Question: I was just trying highstock sample chart with its sample data in the picture. i downloaded it with highstock library, it's in the basic-line folder under examples. I wanted to style its buttons and etc. Buttons are being partially displayed on each other.

I wanted to fix it by inputBoxWidth which i found here: <URL>
It only made it worst by ruining upper right positioned input boxes. I want buttons to be as wide as i want and no problem with them. How can i achieve this?
*ps: I also wonder how to remove/edit elemnts that i circled in red. The link at bottom right side of the graph and button at above the "To: " input box. Because i cannot find them in my html file.
: i deleted link at bottom right side
: i also deleted exporting button
And here is my file:
'''
<!DOCTYPE HTML>
<html>
<head>
<meta http-equiv="Content-Type" content="text/html; charset=utf-8">
<title>Highstock Example</title>
<script type="text/javascript" src="http://ajax.googleapis.com/ajax/libs/jquery/1.8.2/jquery.min.js"></script>
<script type="text/javascript">
$(function() {
$.getJSON('http://www.highcharts.com/samples/data/jsonp.php?filename=aapl-c.json&callback=?', function(data) {
// Create the chart
$('#container').highcharts('StockChart', {
rangeSelector : {
buttonTheme: { // styles for the buttons
fill: 'none',
stroke: 'none',
'stroke-width': 15,
style: {
color: '#039',
fontWeight: 'bold'
},
states: {
hover: {
},
select: {
fill: '#039',
style: {
color: 'white'
}
}
}
},
selected : 1,
buttons: [
{
// quarter button
type: 'month',
count: 3,
text: 'Q'},
// year button
{
type: 'year',
count: 1,
text: 'Y'},
// ytd button
{
type: 'ytd',
text: 'YTD'},
// all button
{
type: 'all',
text: 'ALL'}]
},
title : {
text : 'AAPL Stock Price'
},
series : [{
name : 'AAPL',
data : data,
tooltip: {
valueDecimals: 2
}
}]
});
});
});
</script>
</head>
<body>
<script src="/Users/ihtechnology/Desktop/IH57/highstock.js"></script>
<script src="/Users/ihtechnology/Desktop/IH57/modules/exporting.js"></script>
<div id="container" style="height: 500px; min-width: 500px"></div>
</body>
</html>
'''
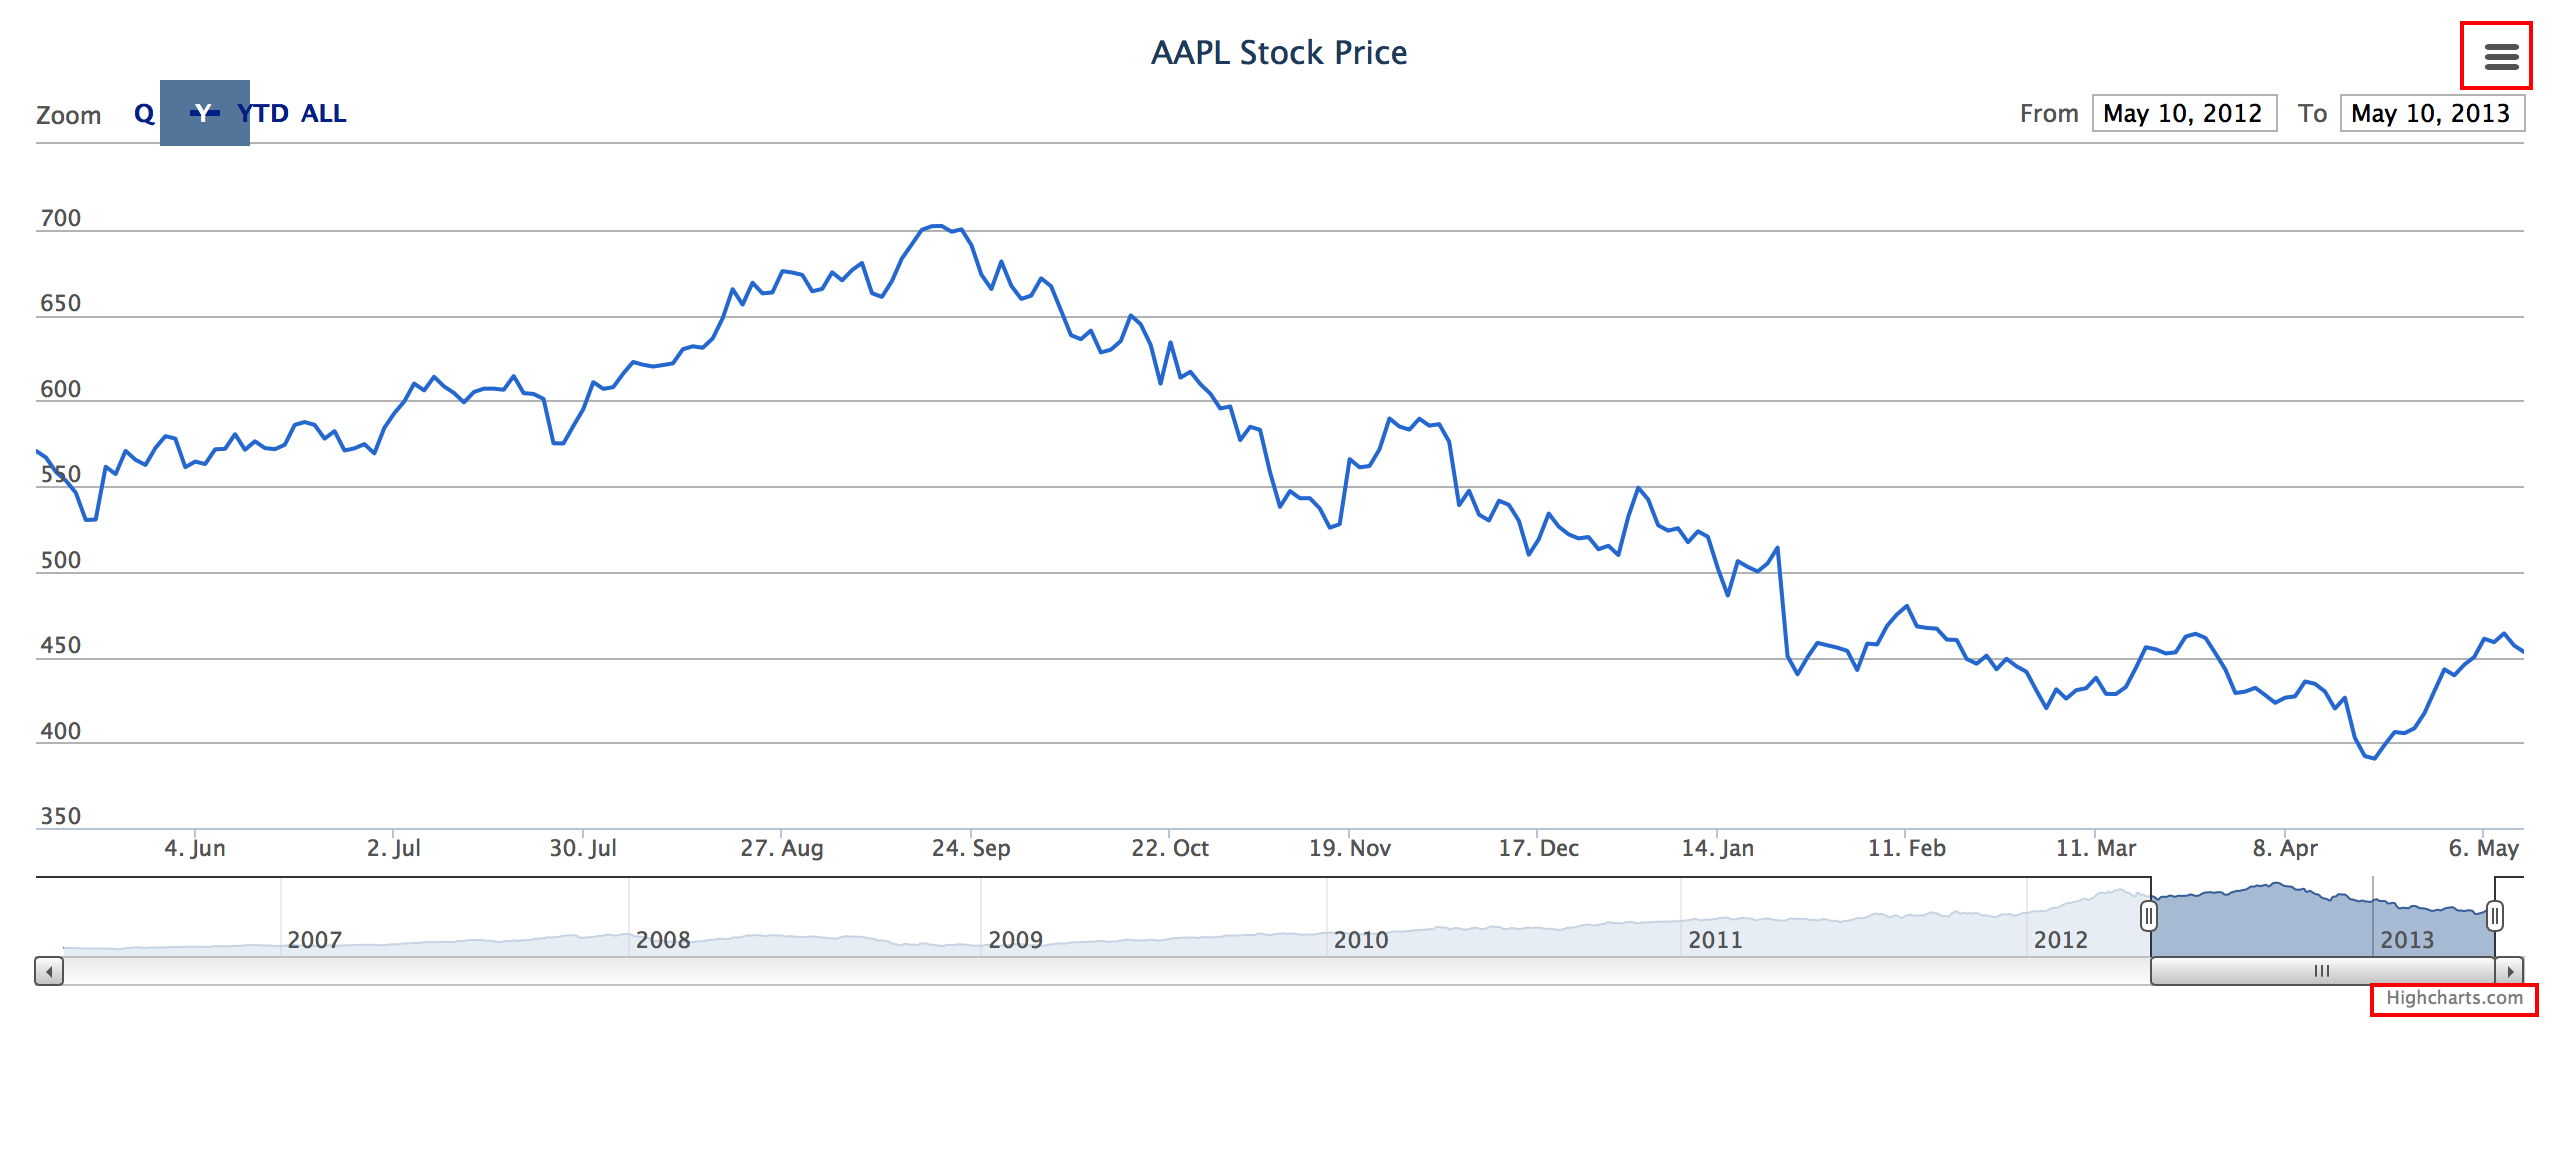
Answer: You can use <URL> and set width in that way:
'''
buttonTheme: { // styles for the buttons
fill: 'none',
stroke: 'none',
'stroke-width': 0,
r: 8,
width:40,
style: {
color: '#039',
fontWeight: 'bold'
},
states: {
hover: {
},
select: {
fill: '#039',
style: {
color: 'white'
}
}
}
},
'''
<URL>